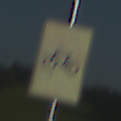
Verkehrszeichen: RadverkehrOhnePfeilsymbol
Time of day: MorningAfternoon
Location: Outdoor (Nature)
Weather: Clear
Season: NotSpecified
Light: Natural